Field crop: maize
Growth stage: 2
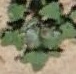
Species: chenopodium